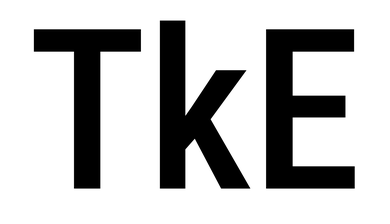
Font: Roboto_Condensed_Medium